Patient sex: M
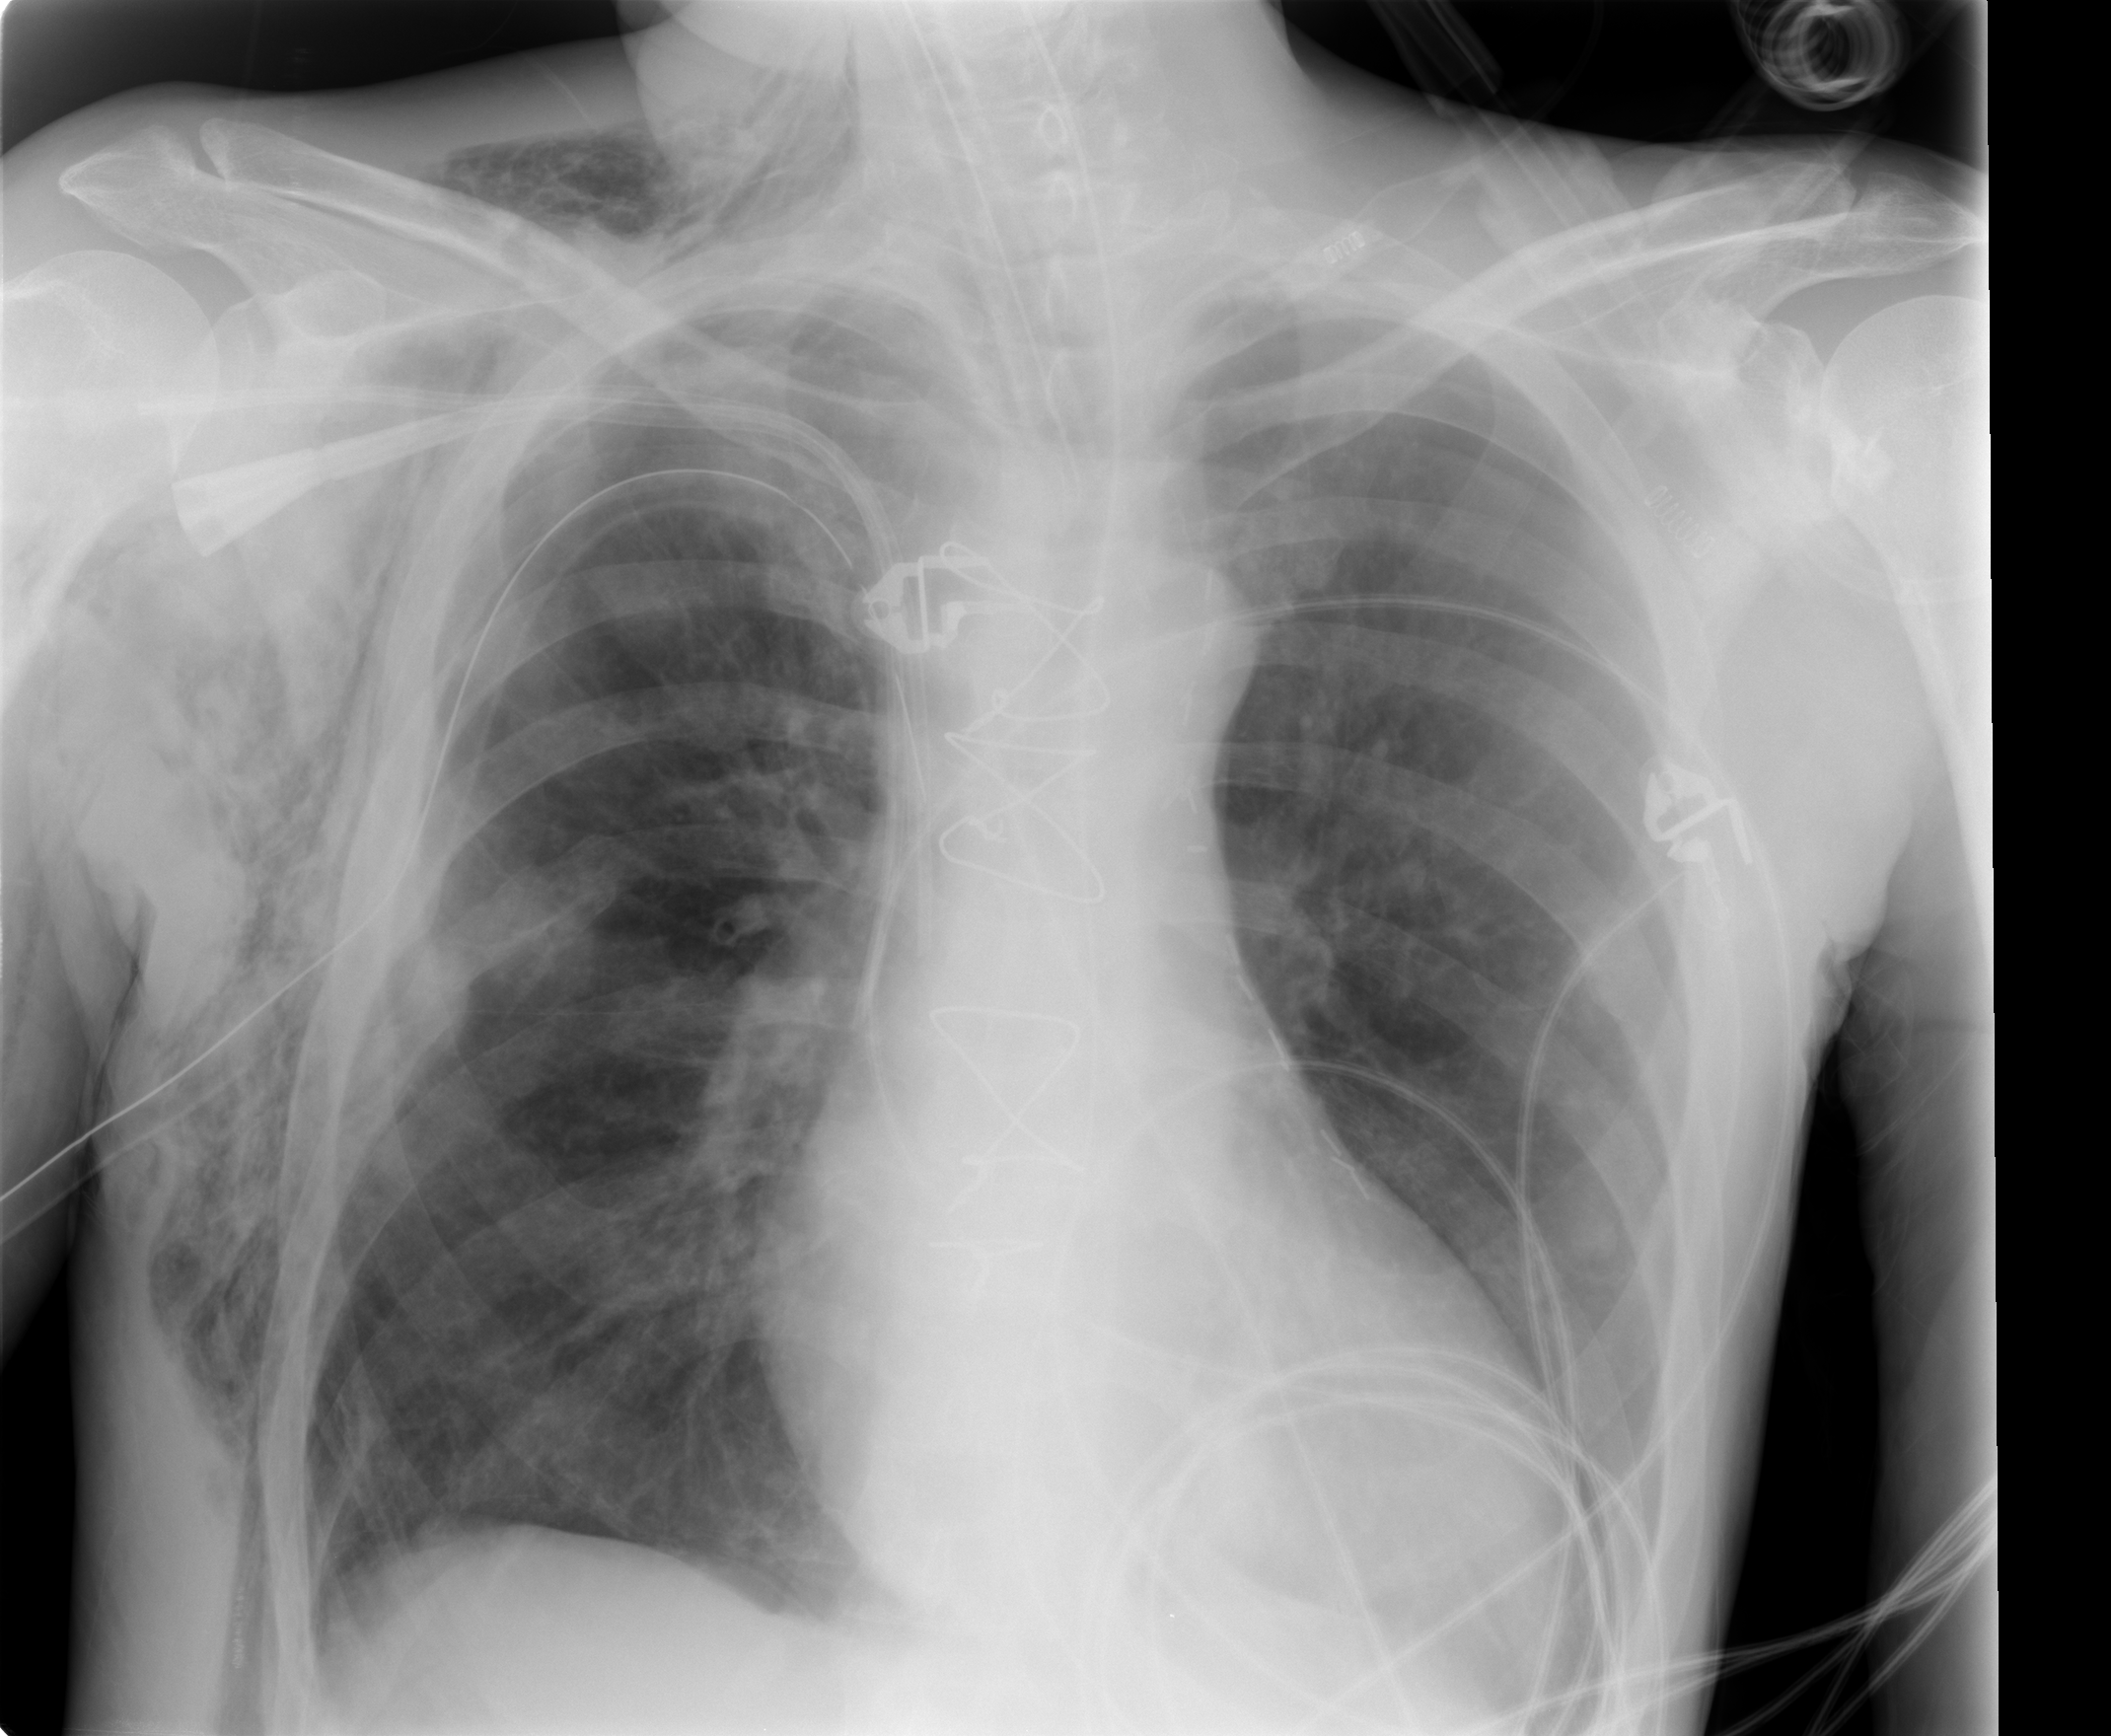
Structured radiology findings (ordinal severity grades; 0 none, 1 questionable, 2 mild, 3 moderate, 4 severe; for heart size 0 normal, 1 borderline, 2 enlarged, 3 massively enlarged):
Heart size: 1
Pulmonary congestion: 0
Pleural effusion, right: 0
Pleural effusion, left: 1
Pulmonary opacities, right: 0
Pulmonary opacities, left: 0
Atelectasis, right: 2
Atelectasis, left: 0